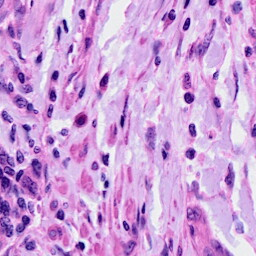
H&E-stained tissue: Cervix